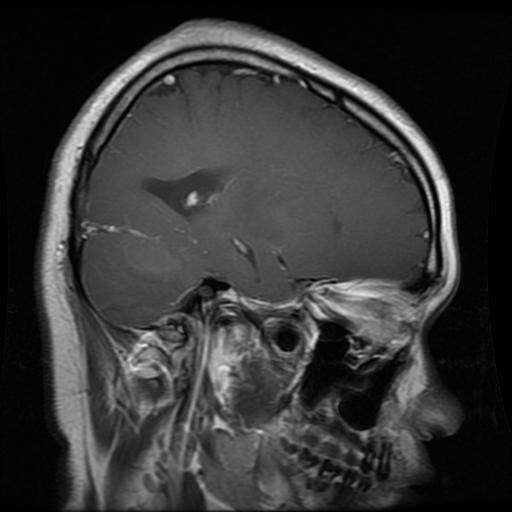
Label: glioma